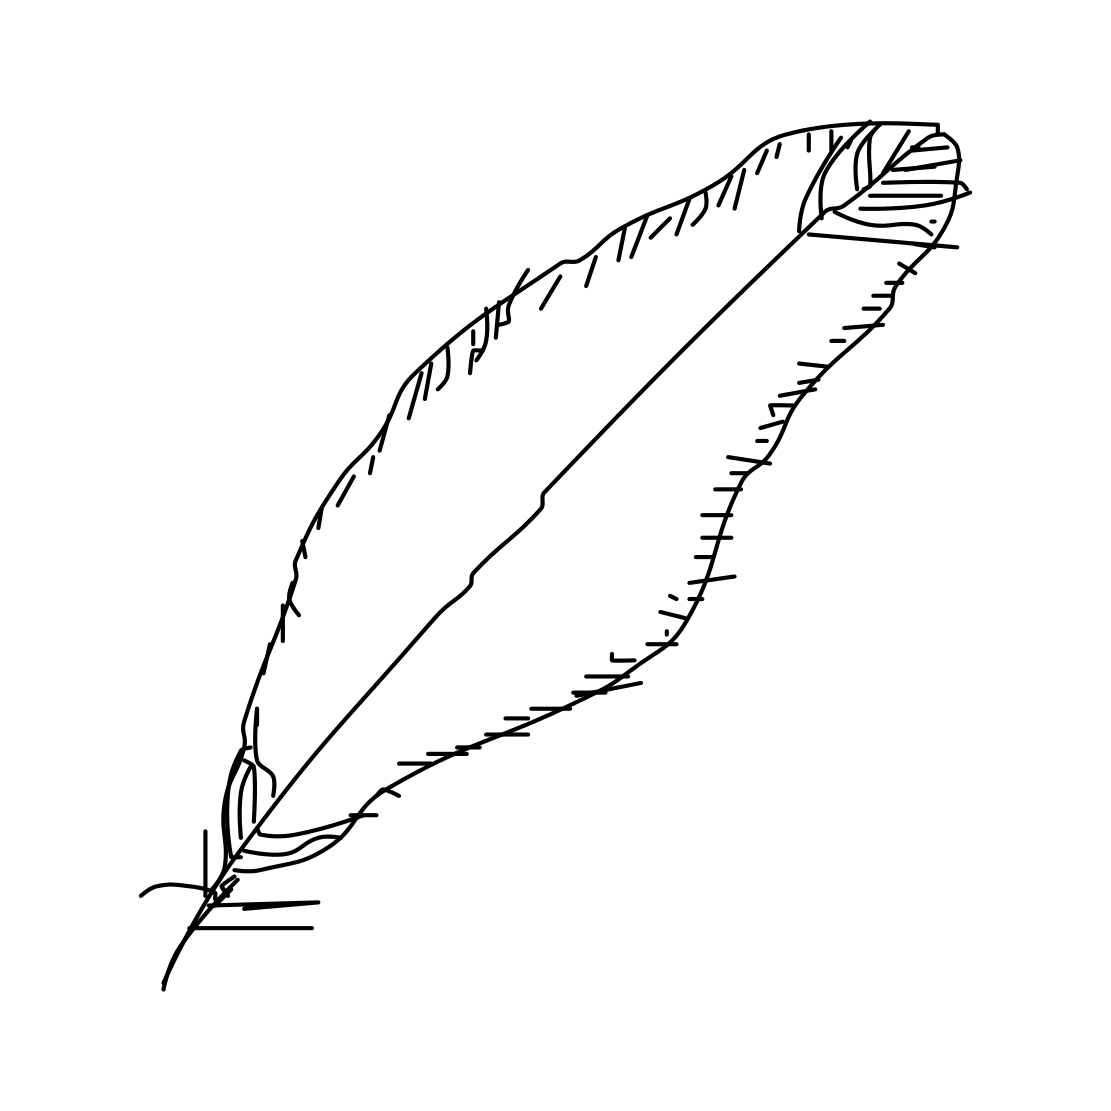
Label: feather